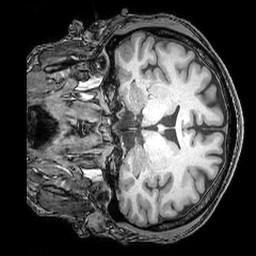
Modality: T1w
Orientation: coronal
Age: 47
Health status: ill
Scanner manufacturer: philips
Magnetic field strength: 3 T
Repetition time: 0.007 s
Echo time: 0.003501 s